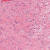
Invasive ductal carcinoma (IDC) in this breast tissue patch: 0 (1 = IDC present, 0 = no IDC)